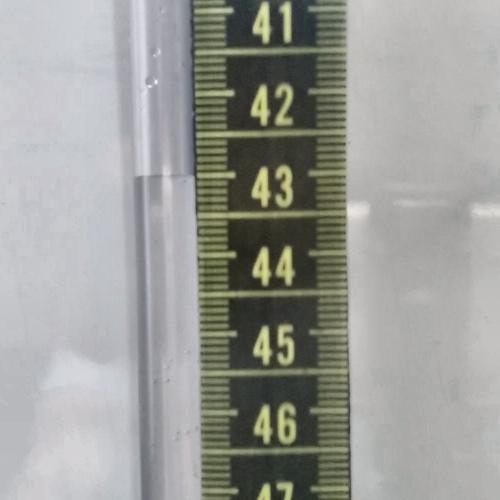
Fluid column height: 43.0 cm